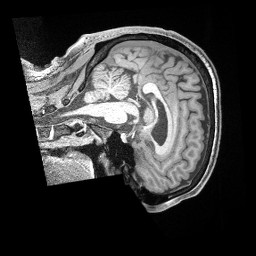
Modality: T1w
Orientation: sagittal
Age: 37
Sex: male
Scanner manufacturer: siemens
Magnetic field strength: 3 T
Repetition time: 2 s
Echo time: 0.00211 s